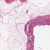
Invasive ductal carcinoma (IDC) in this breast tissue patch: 0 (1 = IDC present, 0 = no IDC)